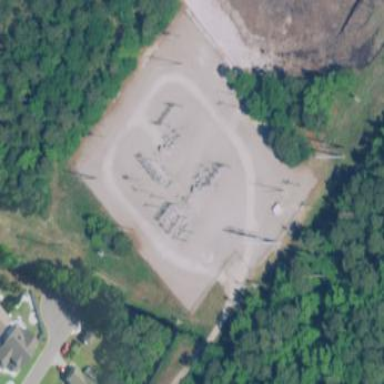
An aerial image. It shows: There is distribution substation enclosed by fence.